Field crop: maize
Growth stage: 2
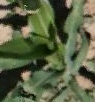
Species: maize